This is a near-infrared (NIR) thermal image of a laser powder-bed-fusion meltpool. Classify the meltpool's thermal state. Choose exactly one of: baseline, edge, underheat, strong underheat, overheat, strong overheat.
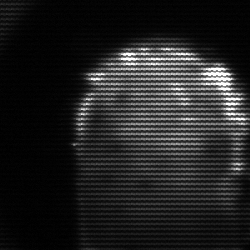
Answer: baseline